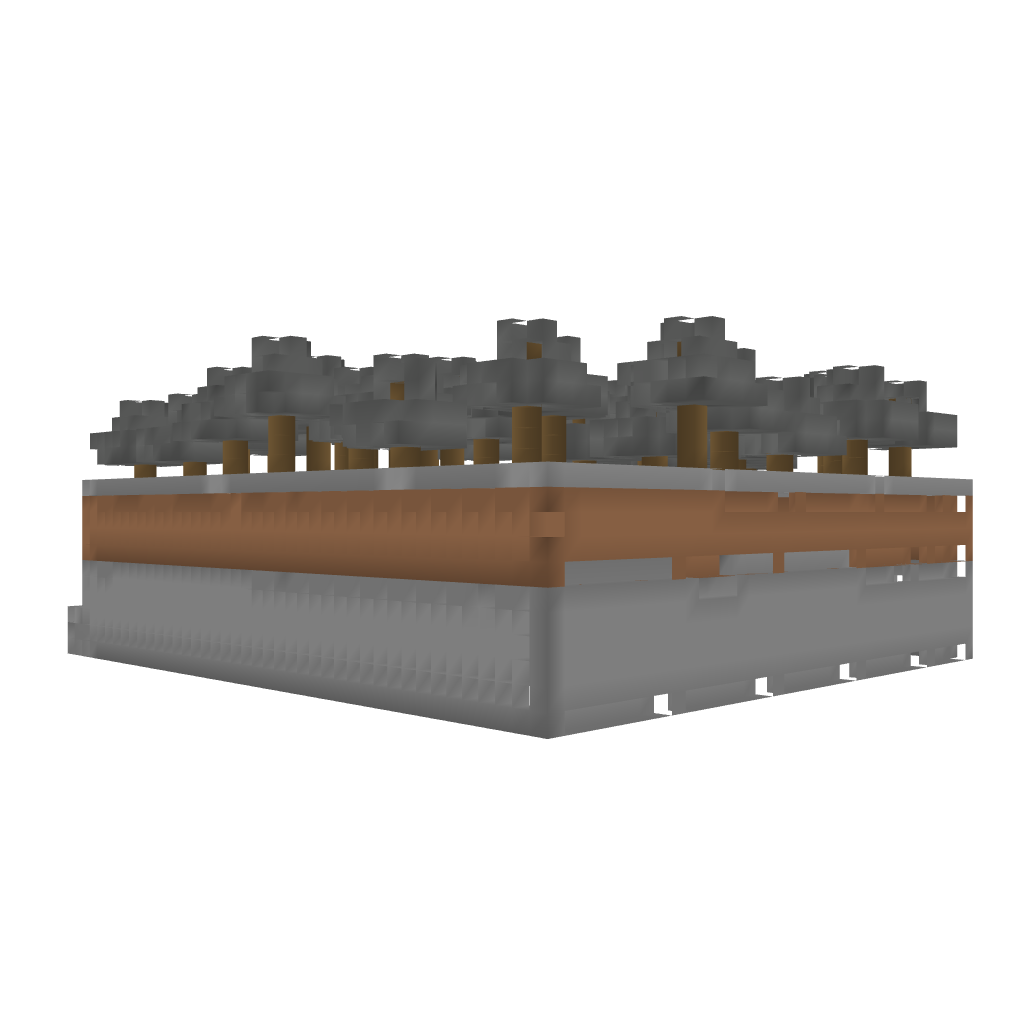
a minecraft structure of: Secret Base entrance